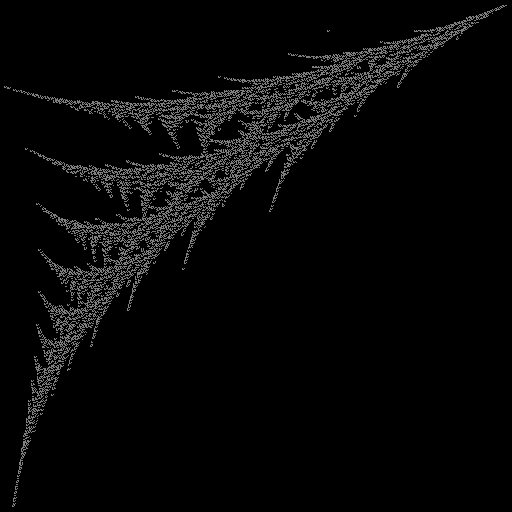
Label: umbrellafern